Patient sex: F
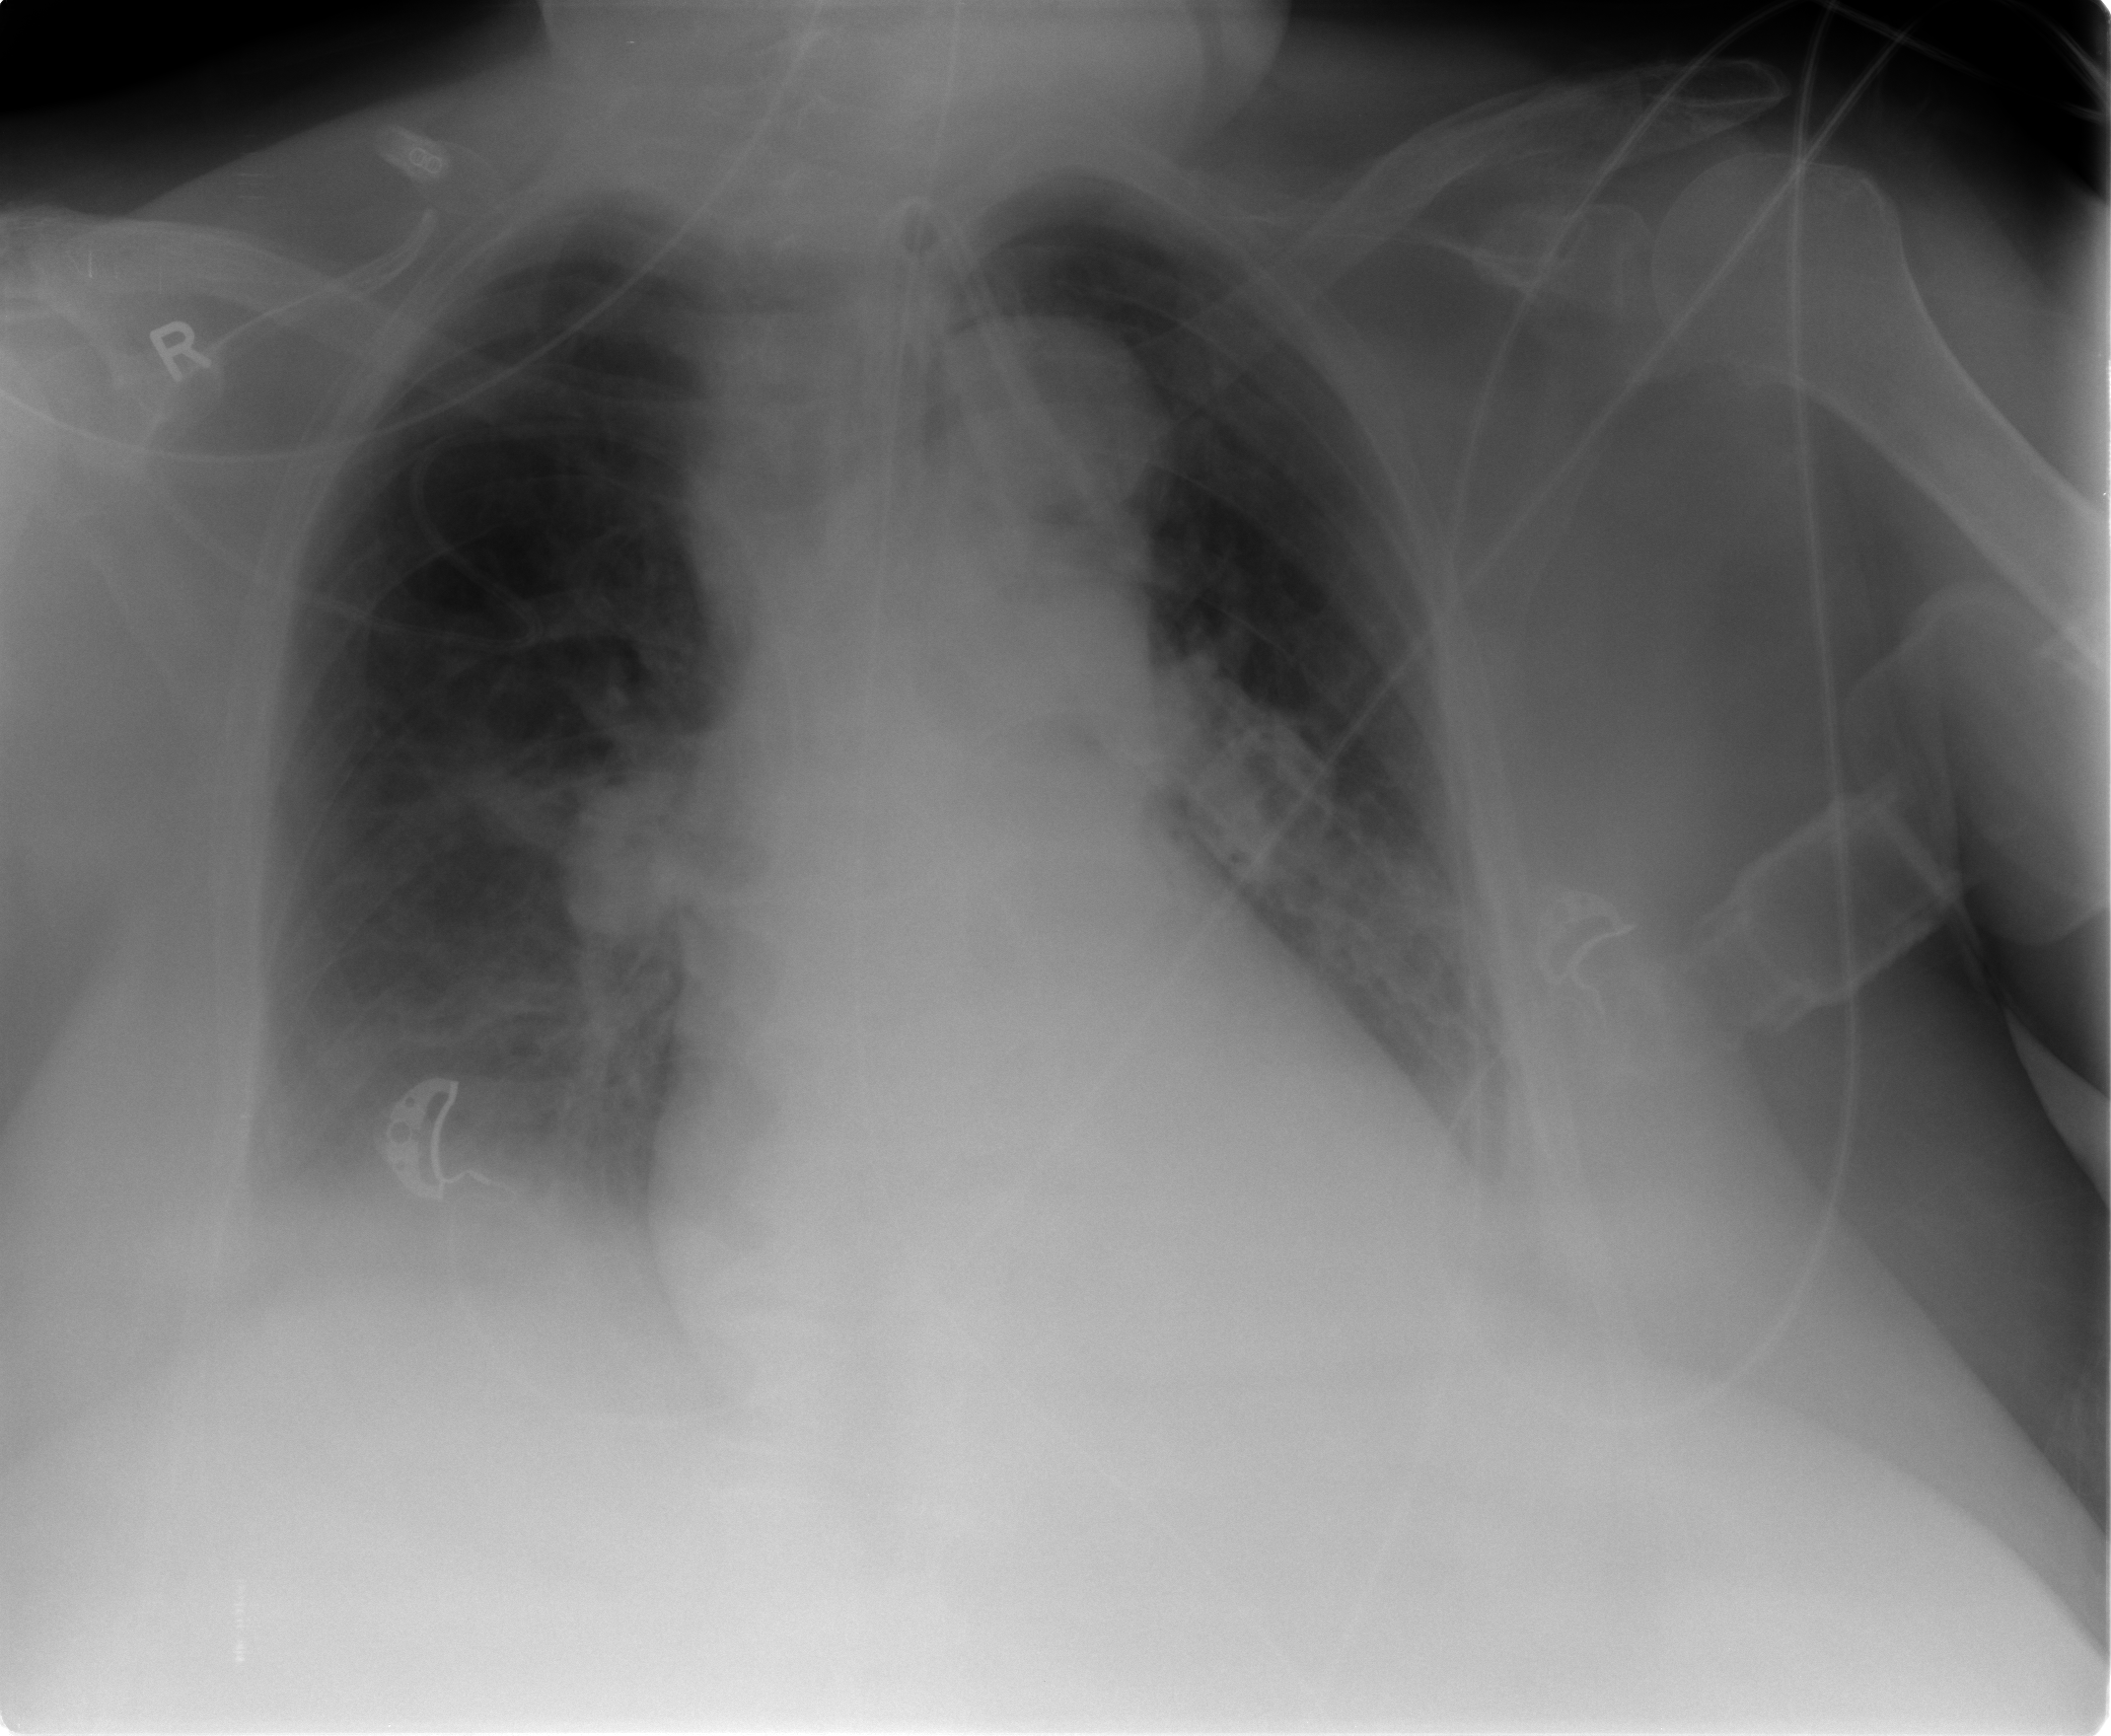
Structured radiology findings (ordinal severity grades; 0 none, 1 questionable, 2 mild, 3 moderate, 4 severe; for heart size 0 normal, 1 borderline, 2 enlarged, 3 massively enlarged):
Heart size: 2
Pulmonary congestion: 0
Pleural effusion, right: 1
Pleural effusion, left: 1
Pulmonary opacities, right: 0
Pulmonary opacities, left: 0
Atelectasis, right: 2
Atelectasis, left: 2